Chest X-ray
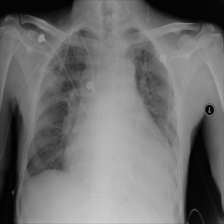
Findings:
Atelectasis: negative
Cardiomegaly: negative
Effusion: negative
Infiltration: negative
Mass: negative
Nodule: negative
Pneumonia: negative
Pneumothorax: negative
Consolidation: positive
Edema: negative
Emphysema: negative
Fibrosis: negative
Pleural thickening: negative
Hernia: negative